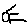
Label: sun